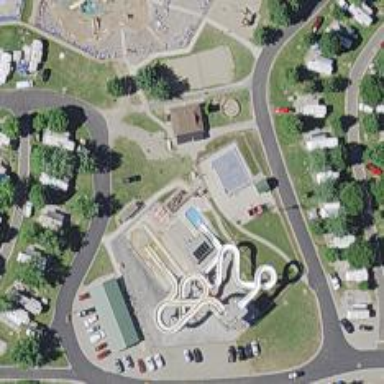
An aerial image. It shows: Water slide attraction.